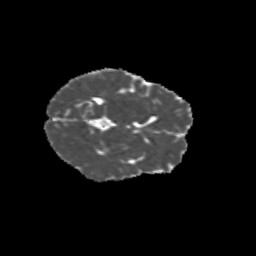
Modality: MD
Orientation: axial
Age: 9
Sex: female
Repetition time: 9.512 s
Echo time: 0.089 s